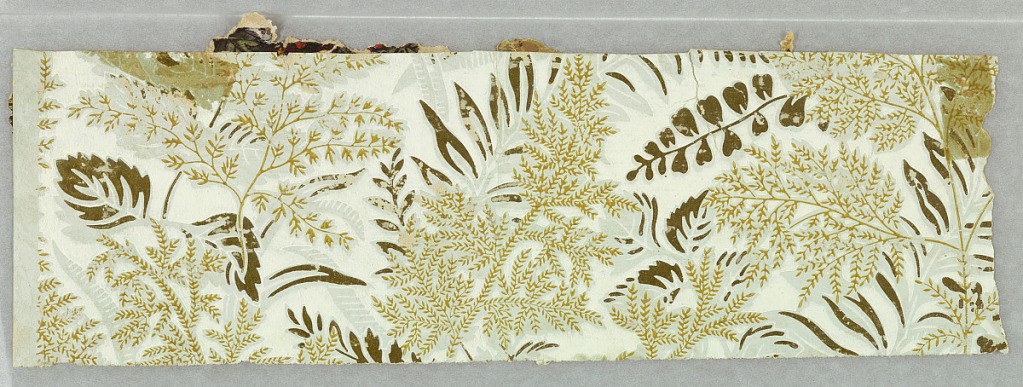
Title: Sidewall
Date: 1870–90
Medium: Machine-printed
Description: Aesthetic-style design; fern and other foliage printed in ocher, metallic gold and very pale green over deeper pale green.